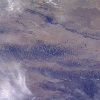
Label: land